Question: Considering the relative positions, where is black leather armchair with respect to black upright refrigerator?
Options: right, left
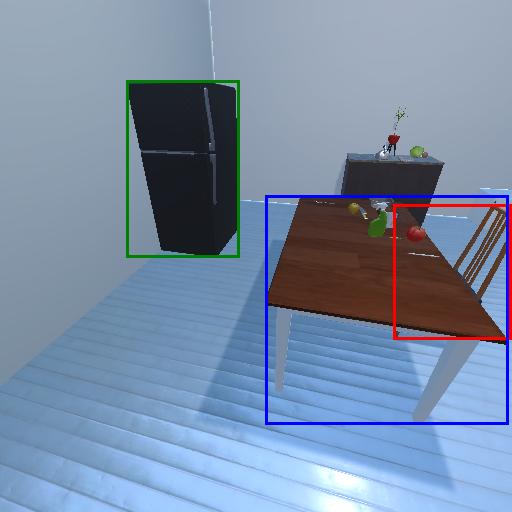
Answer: right